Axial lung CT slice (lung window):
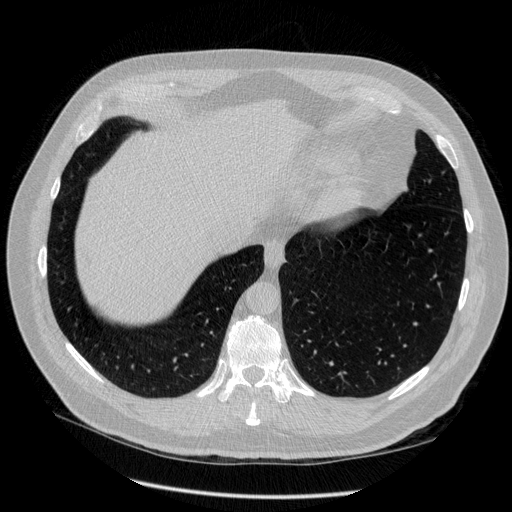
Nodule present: no